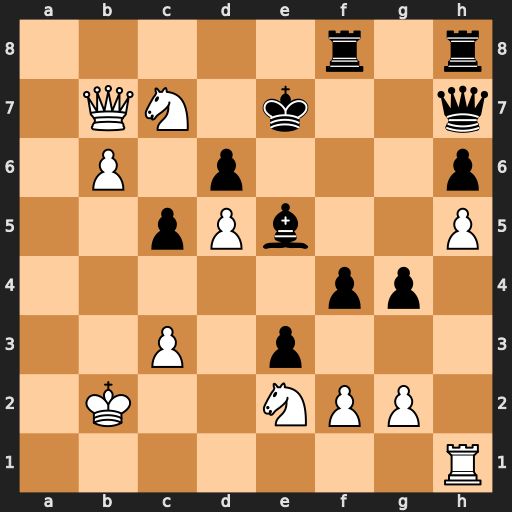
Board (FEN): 5r1r/1QN1k2q/1P1p3p/2pPb2P/5pp1/2P1p3/1K2NPP1/7R
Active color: w
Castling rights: -
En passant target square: -
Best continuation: Ne6+ Kf6 Qxh7